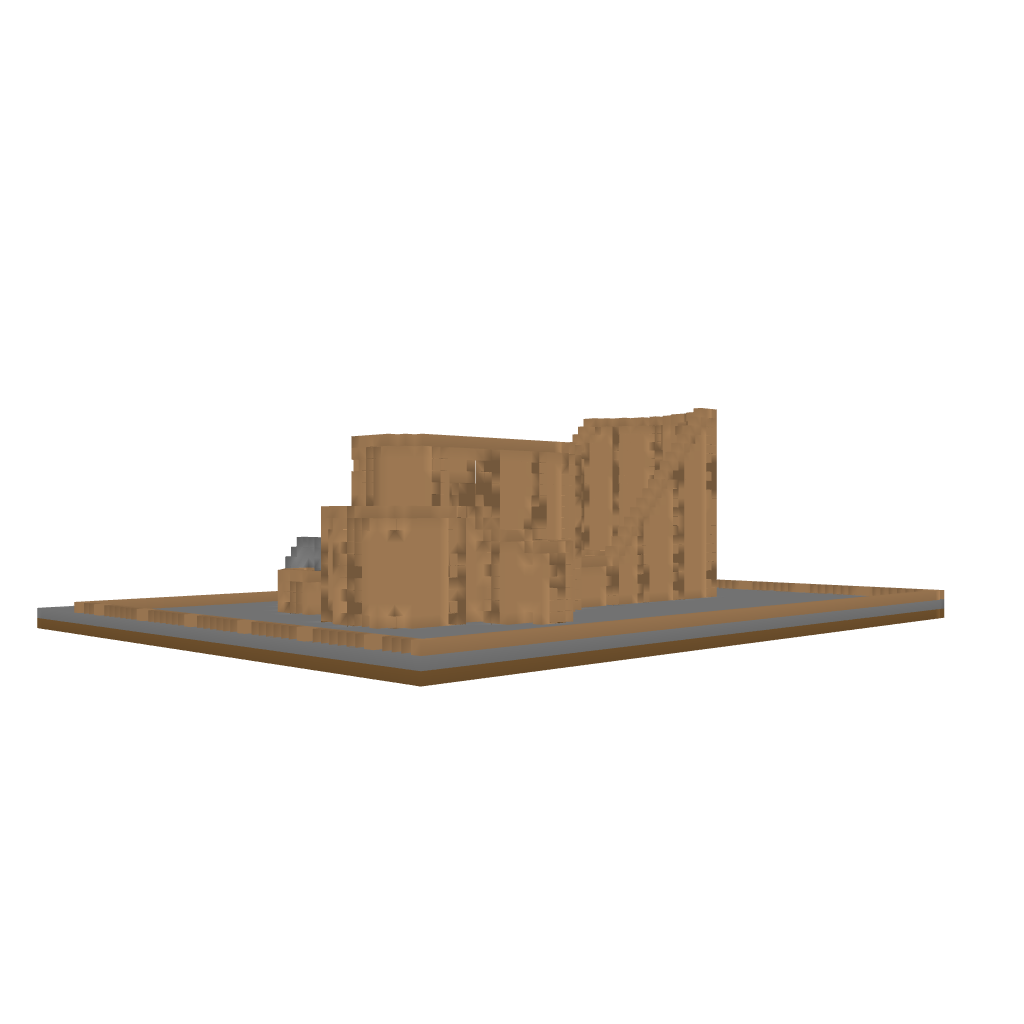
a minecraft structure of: rollercoaster wooden large good quality